Interaction volume radius: 10 \u00c5
Interaction volume height: 15 \u00c5
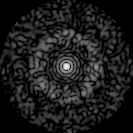
Disorder parameter: 0.8553